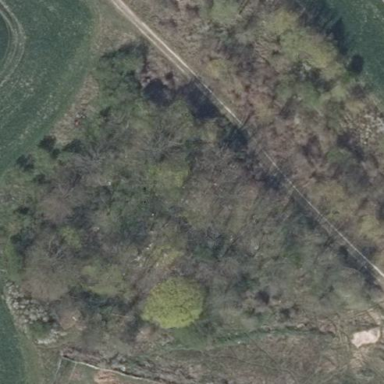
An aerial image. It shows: Broadleaved woodland area.